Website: home-depot
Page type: payment
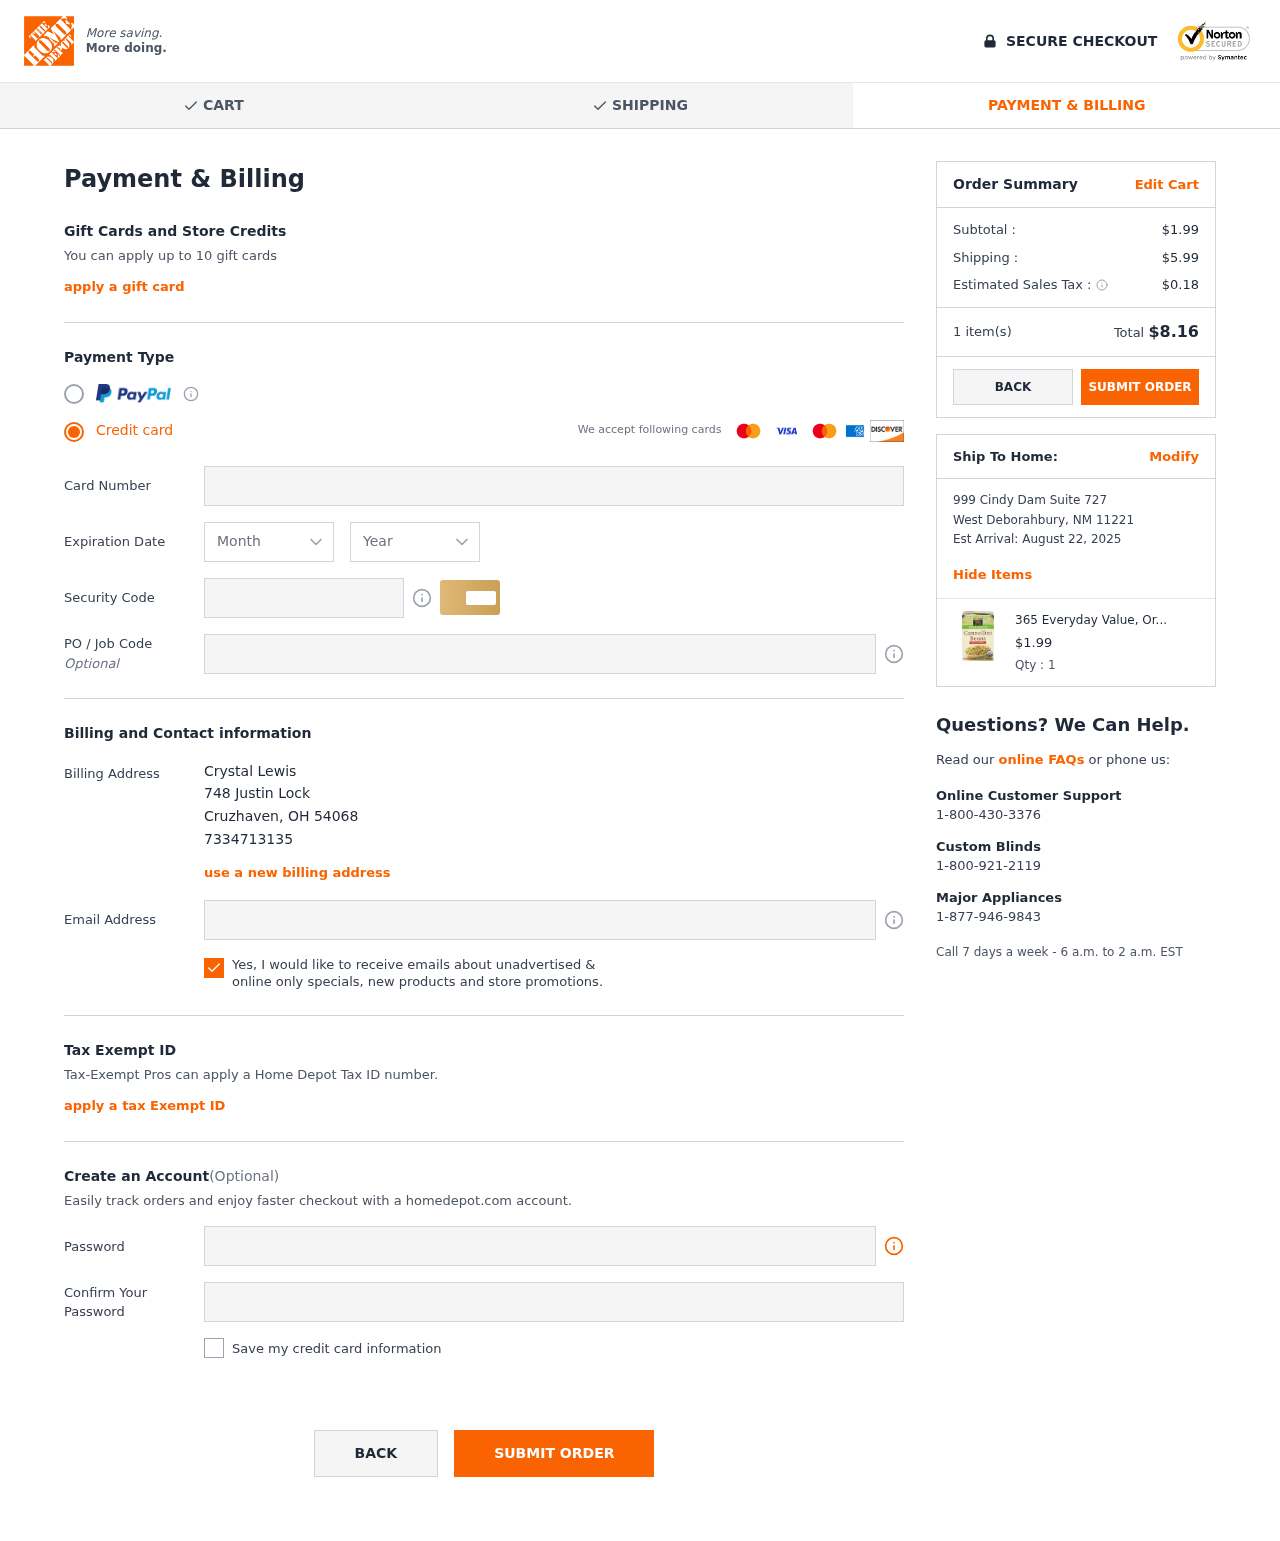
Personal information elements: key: PII_CARD_CVV
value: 548
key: PII_CARD_EXPIRY_MONTH
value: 08
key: PII_CARD_EXPIRY_YEAR
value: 28
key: PII_CARD_NUMBER
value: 6011 8489 1439 3596
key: PII_CITY
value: Cruzhaven
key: PII_CITY2
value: West Deborahbury
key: PII_EMAIL
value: crystal_lewis@gmail.com
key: PII_FULLNAME
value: Crystal Lewis
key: PII_JOB_CODE
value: JOB-6128
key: PII_PHONE
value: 7334713135
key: PII_POSTCODE
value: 54068
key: PII_POSTCODE2
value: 11221
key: PII_STATE_ABBR
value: OH
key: PII_STATE_ABBR2
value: NM
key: PII_STREET
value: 748 Justin Lock
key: PII_STREET2
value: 999 Cindy Dam Suite 727
Product elements: key: PRODUCT1_NAME
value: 365 Everyday Value, Organic Cannellini Beans, No Salt Added, 13.4 oz
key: PRODUCT1_PRICE
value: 1.99
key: PRODUCT1_QUANTITY
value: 1
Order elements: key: ORDER_SUBTOTAL
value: $1.99
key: ORDER_SHIPPING_COST
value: $5.99
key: ORDER_TAX
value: $0.18
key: ORDER_NUM_ITEMS
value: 1 item(s)
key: ORDER_TOTAL
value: $8.16
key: ORDER_DELIVERY_DATE
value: August 22, 2025